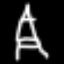
Label: The Eiffel Tower